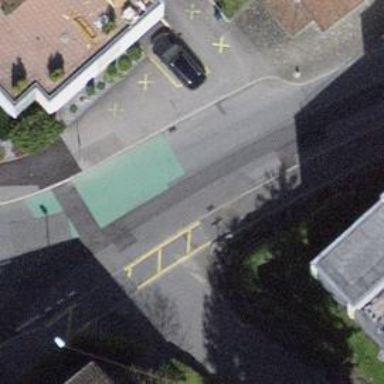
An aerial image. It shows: Marked road crossing featuring surface markings.